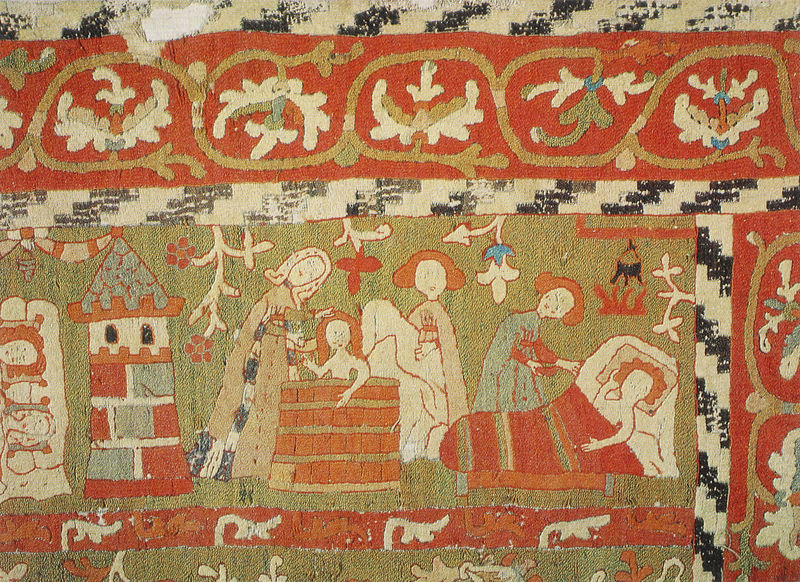
Titel: Der Elisabethteppich, Ausschnitt mit Elisabeth bei einer Wöchnerin
Institution: Helmstedt, Kloster St. Marienberg
Schlagwörter: blätter, feuer, baden, frauen, grün, menschen, mädchen, blumen, frau, holz, orange, rot, tuch, ornament, teppich, haare, stickerei, stoff, decke, kind, turm, ranken, topf, liegen, schlafen, abends, kissen, wandteppich, verzierung, handtuch, bett, liegend, bad, waschen, krank, buch, burg, abtrocknen, badezuber, zuber, mittelalter, religiös, tapisserie, textil, ornamentik, waschzuber, szenen, gewebt, details, trum, pflege, bettstatt, textilie, abd